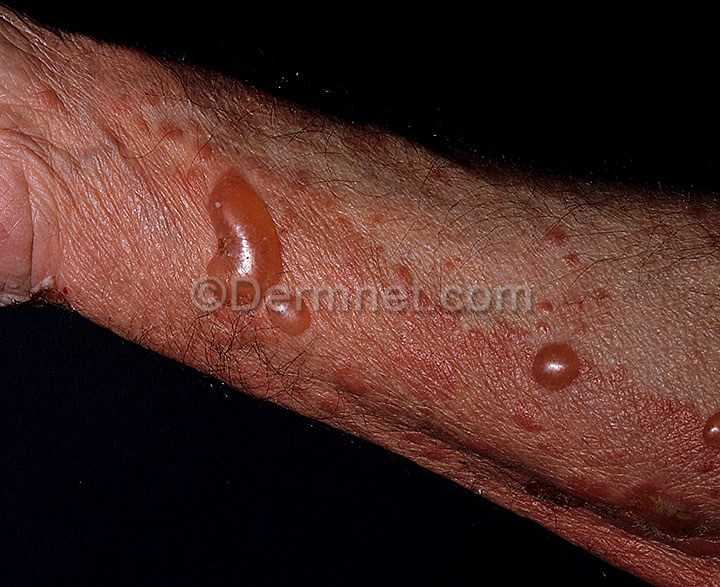
Disease: Bullous Disease Photos